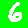
Digit: 6